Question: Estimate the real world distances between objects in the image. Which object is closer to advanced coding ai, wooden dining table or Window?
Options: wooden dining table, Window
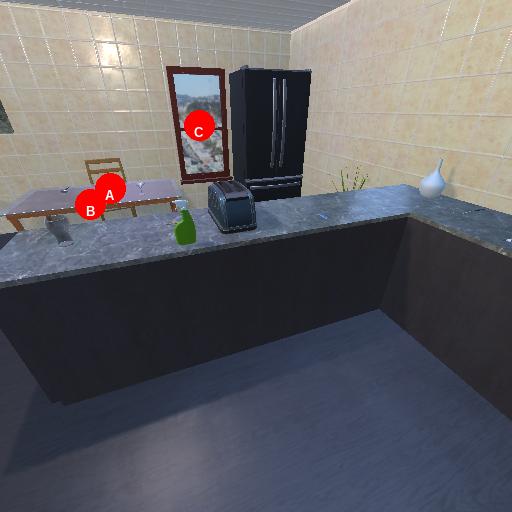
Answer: wooden dining table